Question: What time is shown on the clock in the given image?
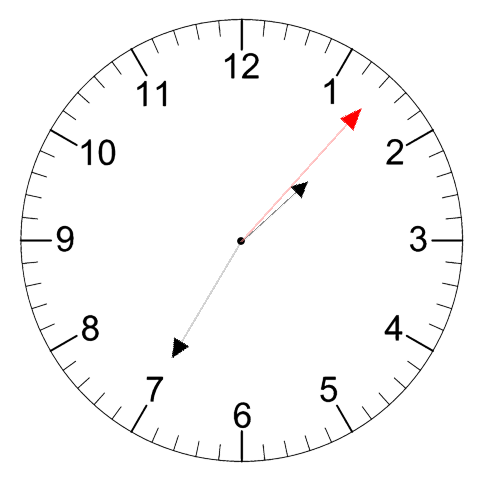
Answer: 01:35:07